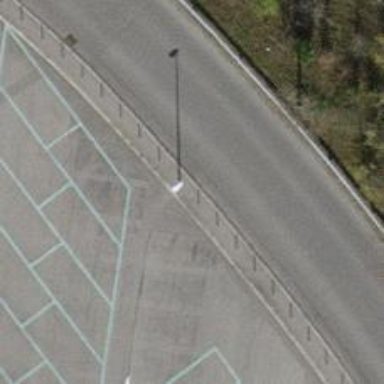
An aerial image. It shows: Street lamp supported by pole.